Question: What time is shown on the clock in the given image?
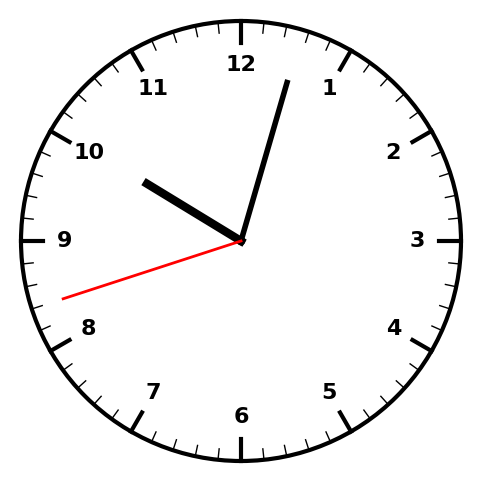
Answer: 10:02:42